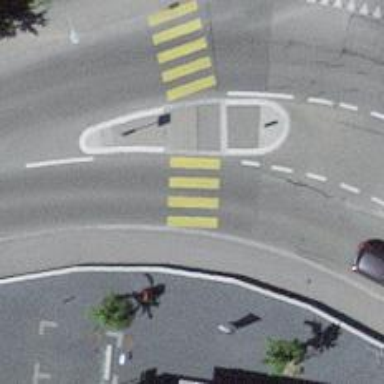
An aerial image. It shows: Marked road crossing with pedestrian island.